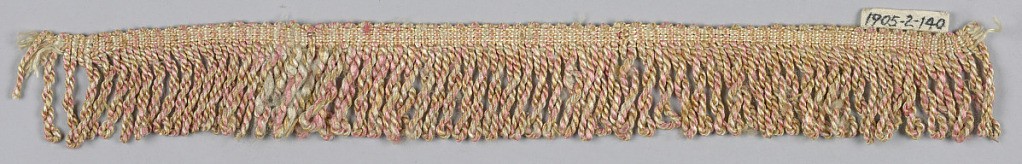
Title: Fringe
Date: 17th century
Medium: silk Technique: woven
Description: Fringe in pink, yellow and gold with a plain-woven heading. Skirts threads are made up of pink, yellow and gold threads that are twisted and looped.